Question: I have made a slick 'NSScroller' subclass, but can't figure out how to make it overlay on top of the 'NSScrollView' instead of pushing the 'documentView' aside.

Here you can see the background of a 'NSCollectionView' that I wish to make 100% wide, and have the scroller sit along top. Currently, I have to set a white background to the scroller because drawing with a 'clearColor' is not showing as transparent, but as black.
Am I going about this the wrong way? Am I missing something obvious here? How can I achieve the behavior of a transparent-tracked 'NSScroller' that sits atop a 'NSScrollView''s contents?
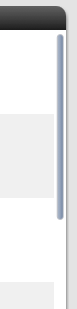
Answer: I was able to get the positioning by implementing 'tile' in the subclass
'''
- (void)tile {
[super tile];
[[self contentView] setFrame:[self bounds]];
}
'''
And it turns out that trying to draw clear color was the problem to begin with. In the scroller subclass, I just omitted any drawing that had to do with the slider track completely 'DRAWRECT:'
'''
- (void)drawRect:(NSRect)dirtyRect
{
[self drawKnob];
}
'''